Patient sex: M
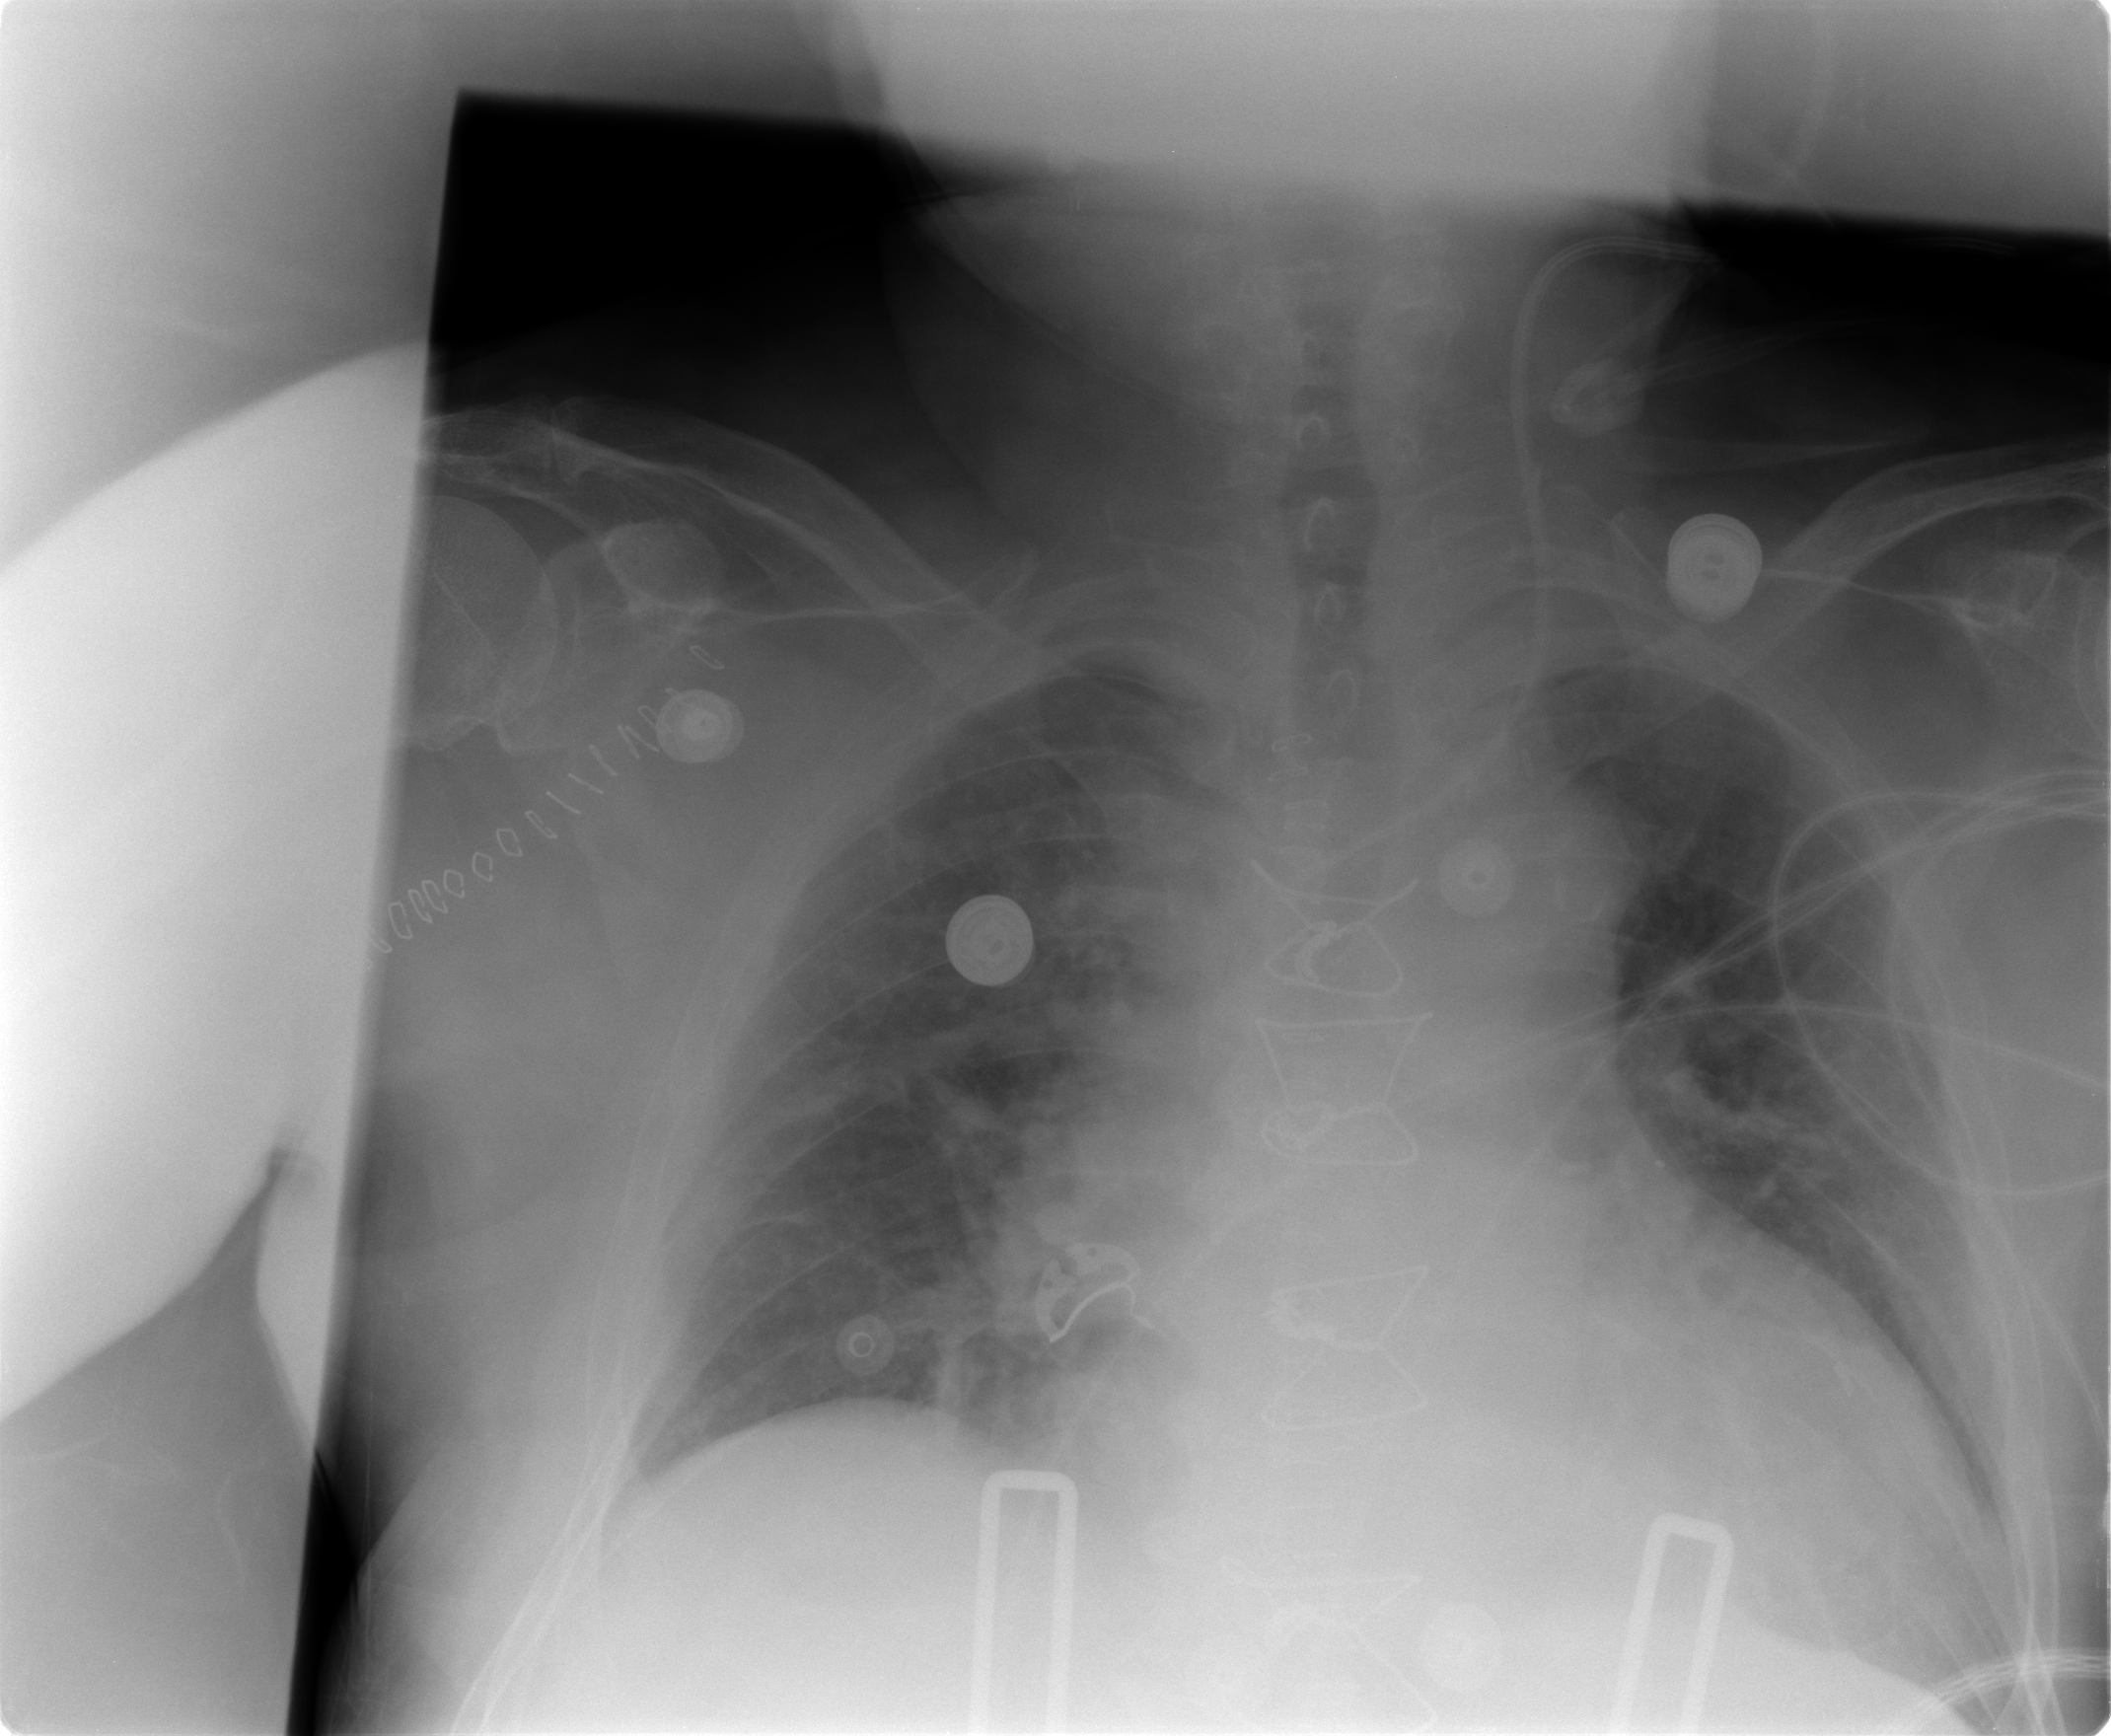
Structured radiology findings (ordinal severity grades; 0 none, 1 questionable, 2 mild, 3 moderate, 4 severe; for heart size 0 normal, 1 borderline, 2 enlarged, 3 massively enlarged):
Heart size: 2
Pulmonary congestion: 2
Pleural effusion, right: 0
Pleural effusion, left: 1
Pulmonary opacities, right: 1
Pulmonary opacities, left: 0
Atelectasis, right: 2
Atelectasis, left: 2